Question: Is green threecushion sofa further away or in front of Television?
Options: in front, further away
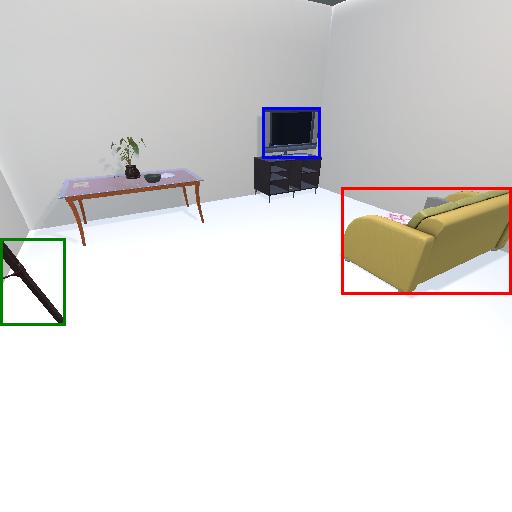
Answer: in front